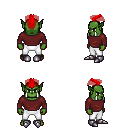
a pixel art fantasy rpg character, male body template, orc, green skin, maroon long-sleeve shirt, white pants, red short mohawk hairstyle, metal boots, four views (front, back, left, right), 2x2 character sprite sheet, small pixel art, hard edges, no anti-aliasing